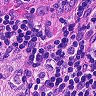
Metastatic tissue present: no